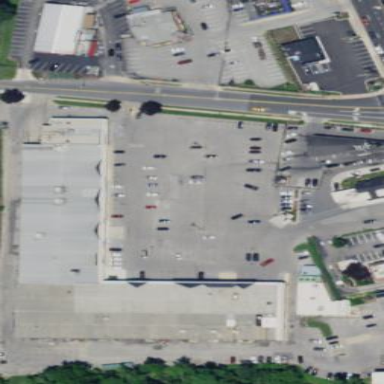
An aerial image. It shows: Retail building.